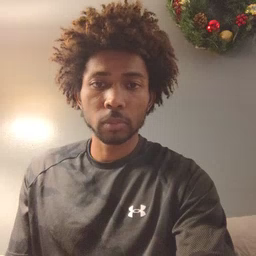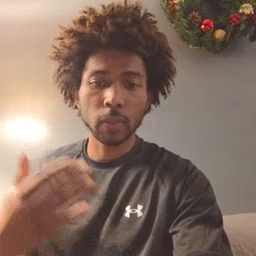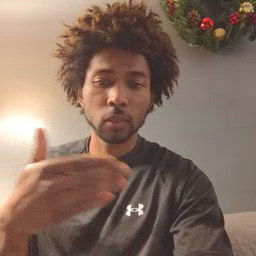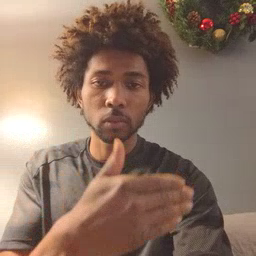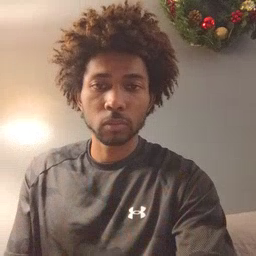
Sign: fish